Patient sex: M
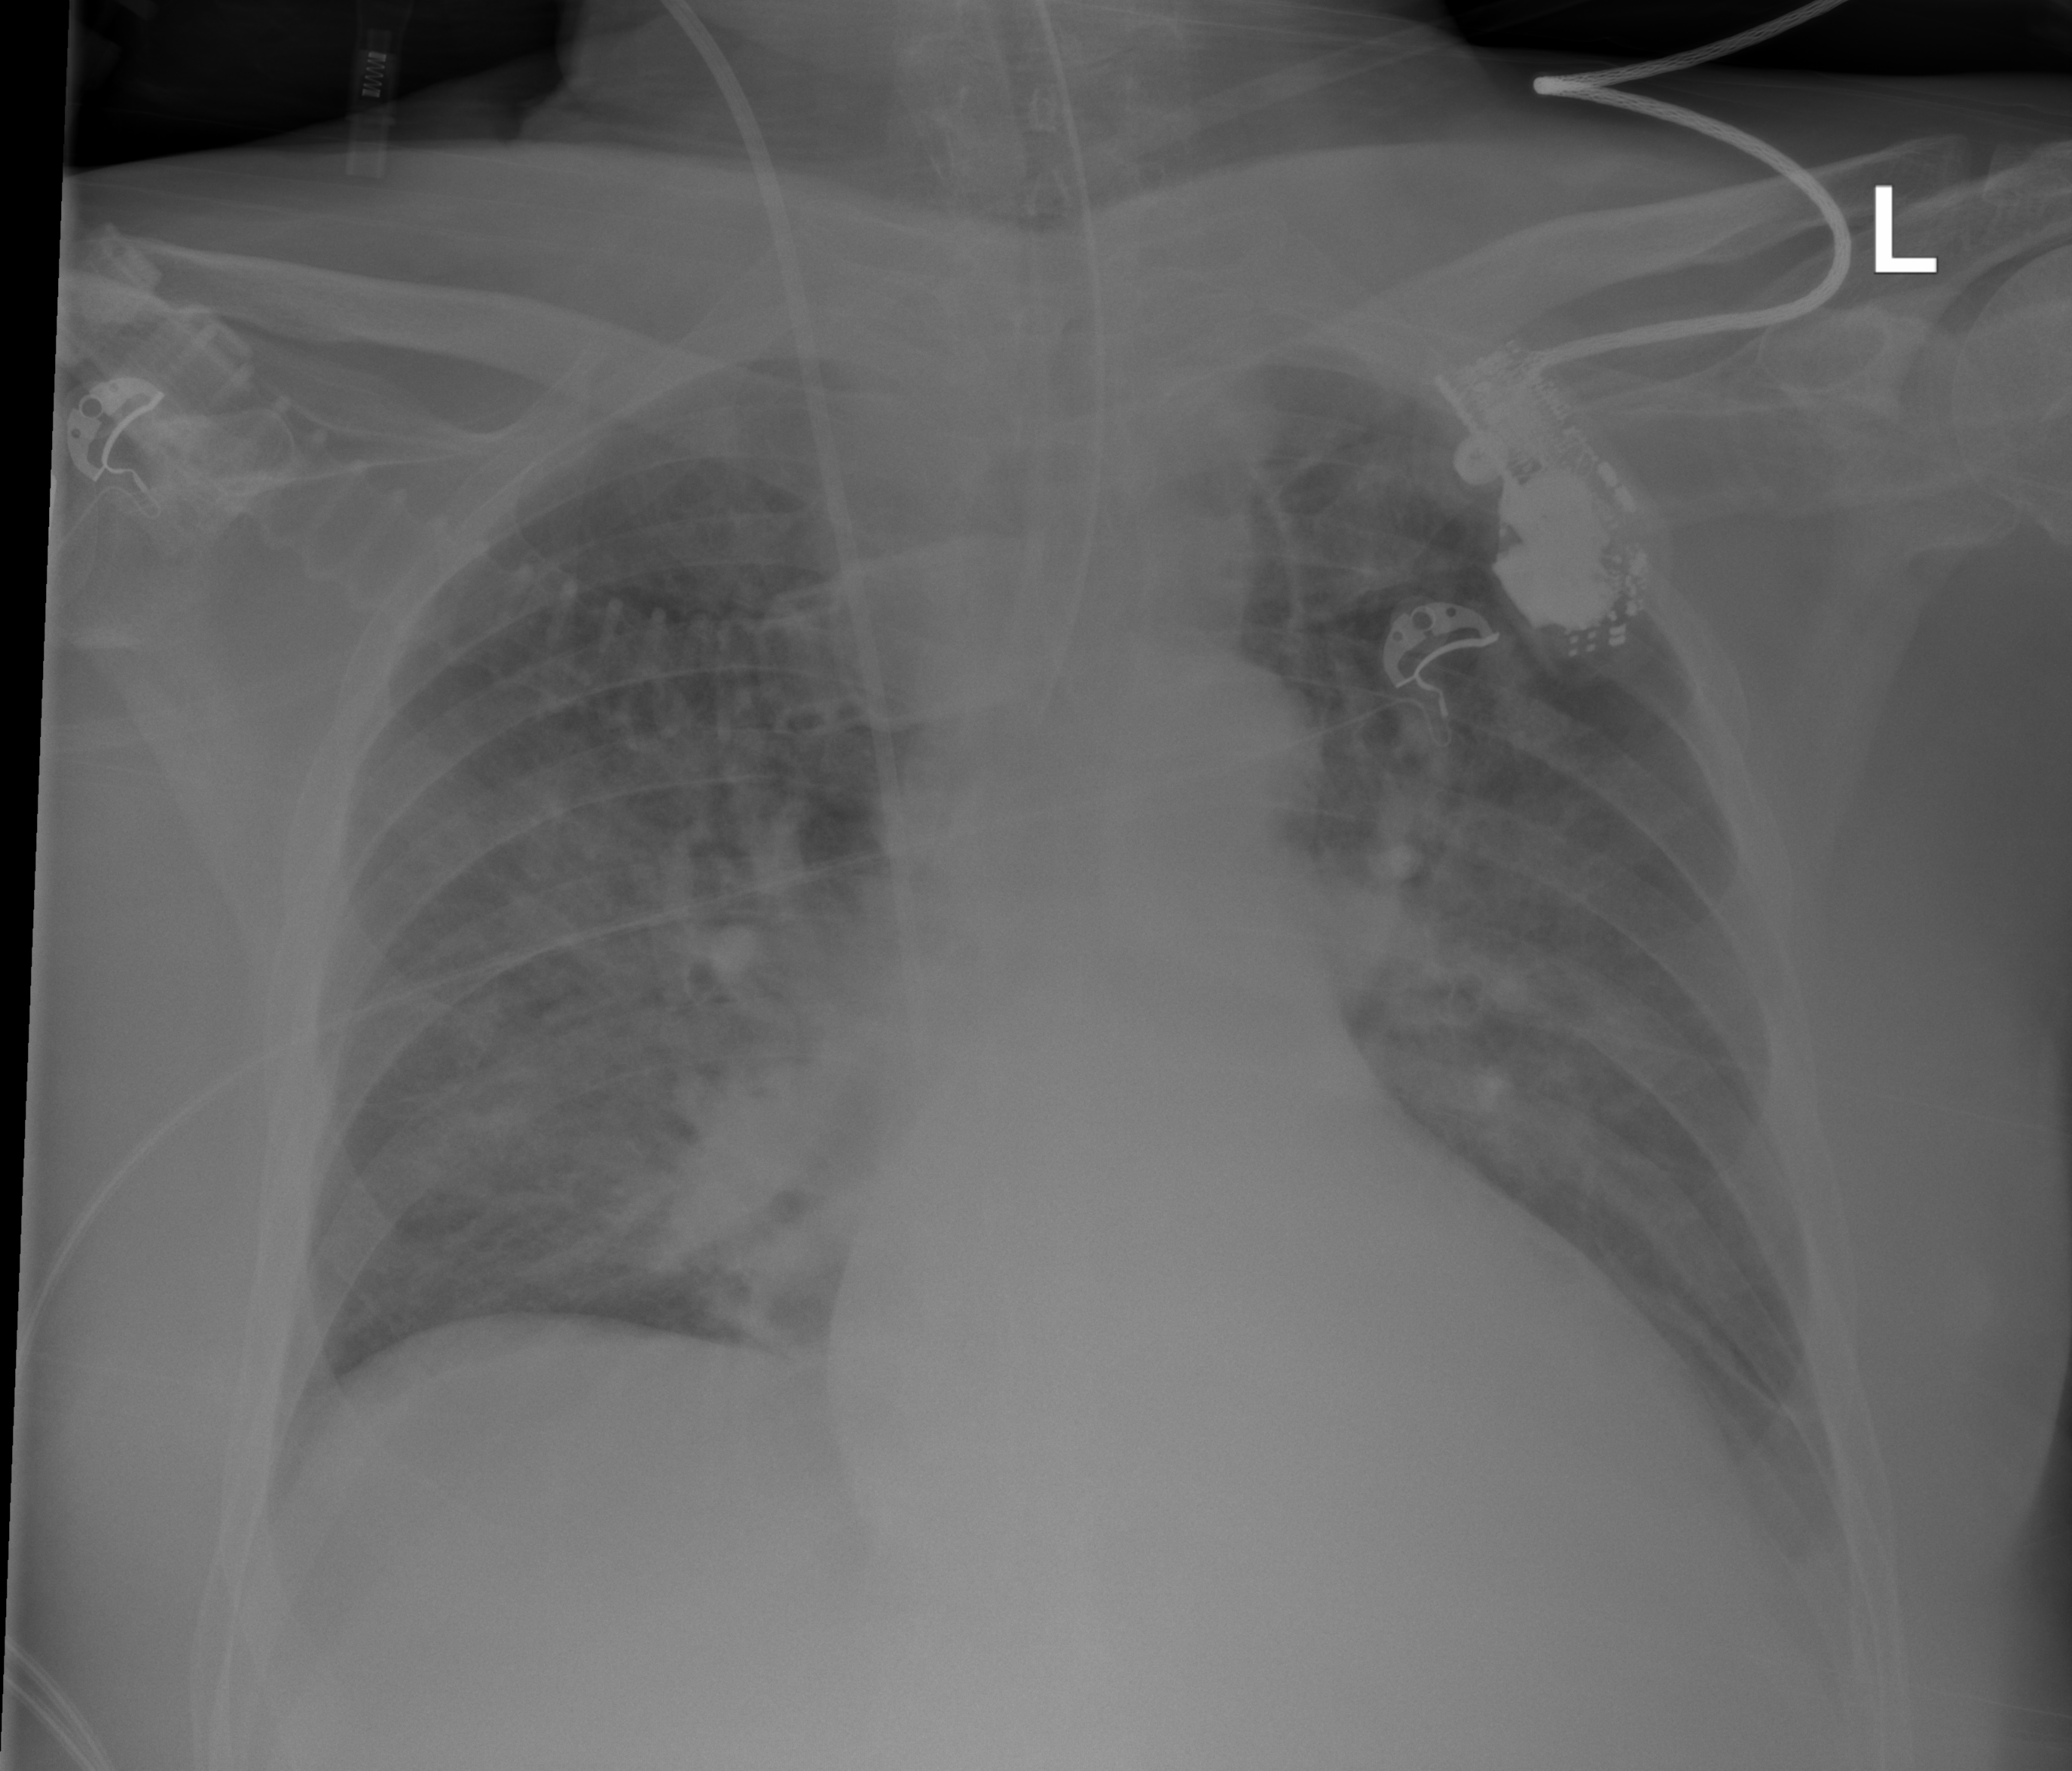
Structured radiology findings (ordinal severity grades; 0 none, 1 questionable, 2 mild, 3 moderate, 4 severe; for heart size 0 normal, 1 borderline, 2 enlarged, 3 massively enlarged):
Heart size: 2
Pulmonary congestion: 2
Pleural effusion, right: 0
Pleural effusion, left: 1
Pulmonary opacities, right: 3
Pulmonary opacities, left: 2
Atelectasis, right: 2
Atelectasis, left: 1